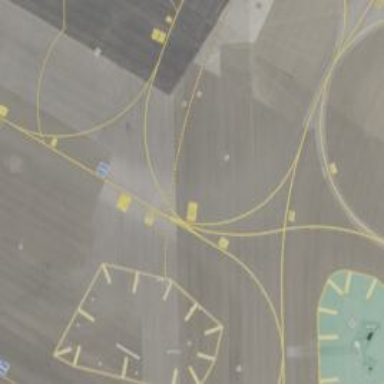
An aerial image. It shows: Taxiway at the airport with asphalt surface.